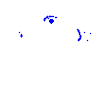
Particle: electron